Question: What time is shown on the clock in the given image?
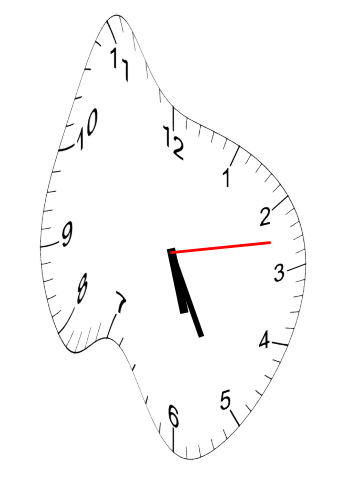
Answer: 05:25:13